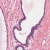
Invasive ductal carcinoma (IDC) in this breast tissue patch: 0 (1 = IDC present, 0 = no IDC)